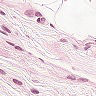
Metastatic tissue present: no